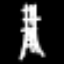
Label: The Eiffel Tower